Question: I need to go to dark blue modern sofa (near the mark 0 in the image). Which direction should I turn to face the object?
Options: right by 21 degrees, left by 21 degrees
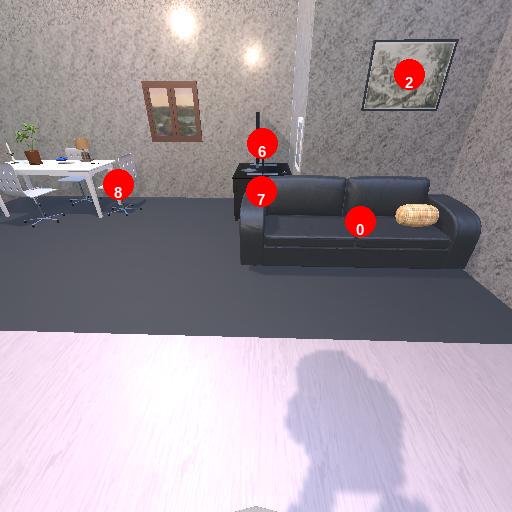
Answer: right by 21 degrees